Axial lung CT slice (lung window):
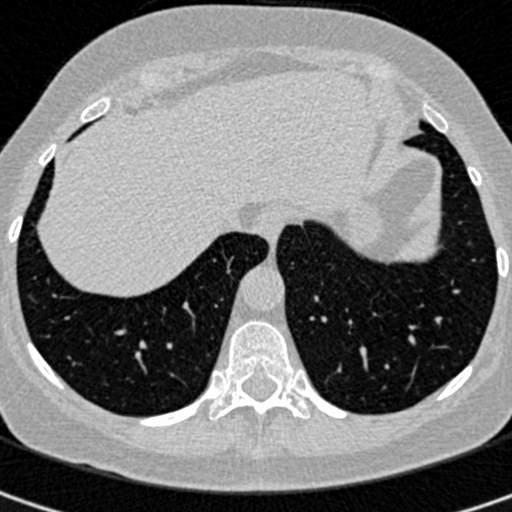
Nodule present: no